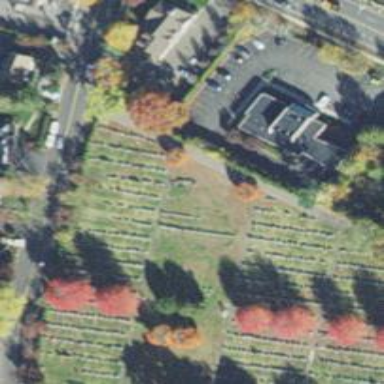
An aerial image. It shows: Cemetery.